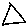
Label: triangle